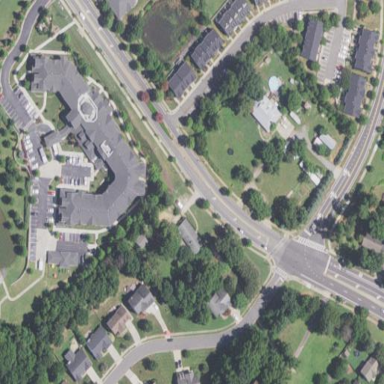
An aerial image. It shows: Residential area consisting of single-family homes.